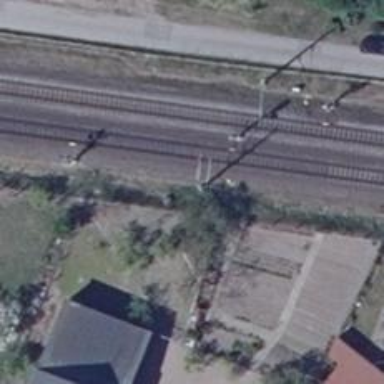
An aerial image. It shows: Railway signal.